Interaction volume radius: 10 \u00c5
Interaction volume height: 15 \u00c5
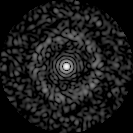
Disorder parameter: 0.8451